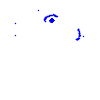
Particle: electron